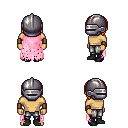
a pixel art fantasy rpg character, male body template, human, tanned skin, pink tattered cape, metal pants, light blonde pageboy hairstyle, metal helm, leather bracers, black shoes, four views (front, back, left, right), 2x2 character sprite sheet, small pixel art, hard edges, no anti-aliasing